Field crop: maize
Growth stage: 1
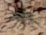
Species: lolium